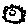
Label: sun